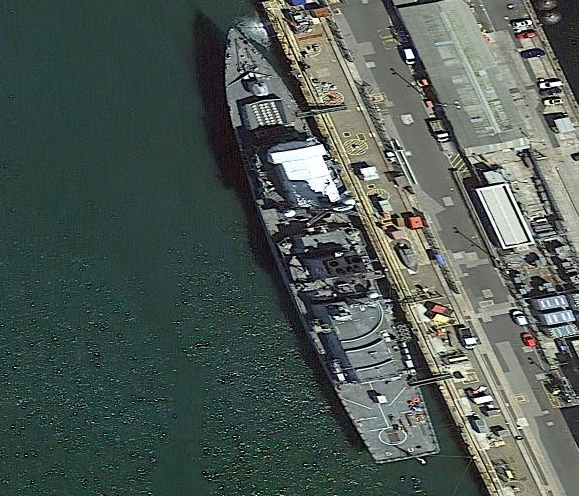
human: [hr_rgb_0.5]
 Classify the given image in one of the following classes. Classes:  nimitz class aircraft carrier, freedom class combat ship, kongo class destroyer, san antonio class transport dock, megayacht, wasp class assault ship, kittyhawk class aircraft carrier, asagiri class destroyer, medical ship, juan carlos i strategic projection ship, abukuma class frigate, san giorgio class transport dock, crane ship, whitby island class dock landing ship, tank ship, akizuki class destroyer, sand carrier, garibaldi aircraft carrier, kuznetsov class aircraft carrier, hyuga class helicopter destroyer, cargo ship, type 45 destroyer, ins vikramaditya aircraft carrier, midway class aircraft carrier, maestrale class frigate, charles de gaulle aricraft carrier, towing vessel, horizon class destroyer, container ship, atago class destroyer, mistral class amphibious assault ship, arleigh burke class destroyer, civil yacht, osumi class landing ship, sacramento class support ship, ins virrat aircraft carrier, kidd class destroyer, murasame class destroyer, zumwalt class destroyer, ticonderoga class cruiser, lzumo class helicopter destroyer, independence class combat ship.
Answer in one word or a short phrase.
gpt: Type 45 destroyer